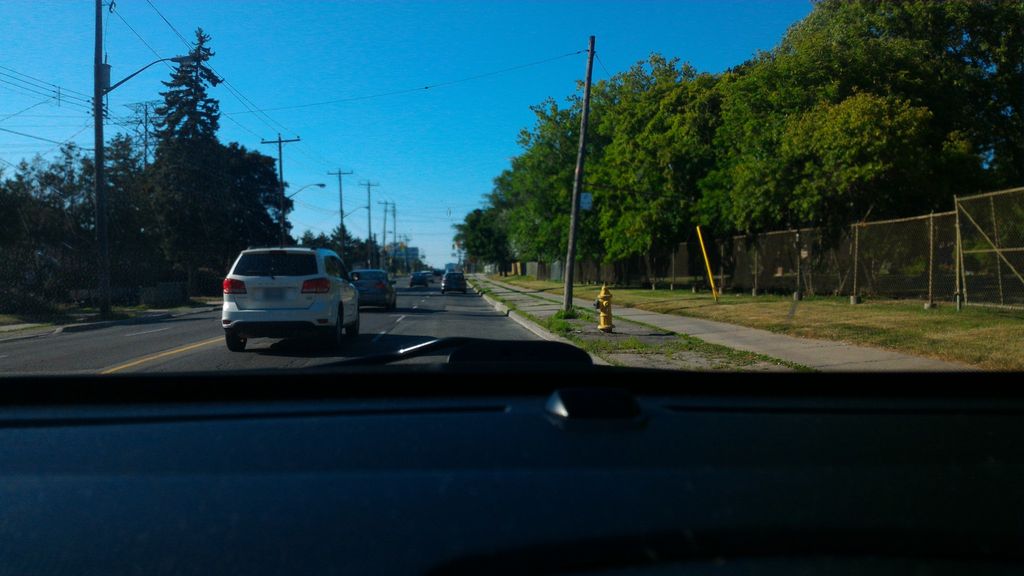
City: toronto